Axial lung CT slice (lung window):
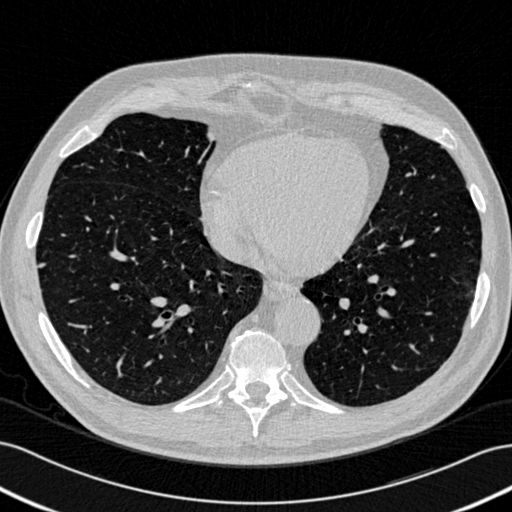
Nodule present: yes
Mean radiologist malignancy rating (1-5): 2.5